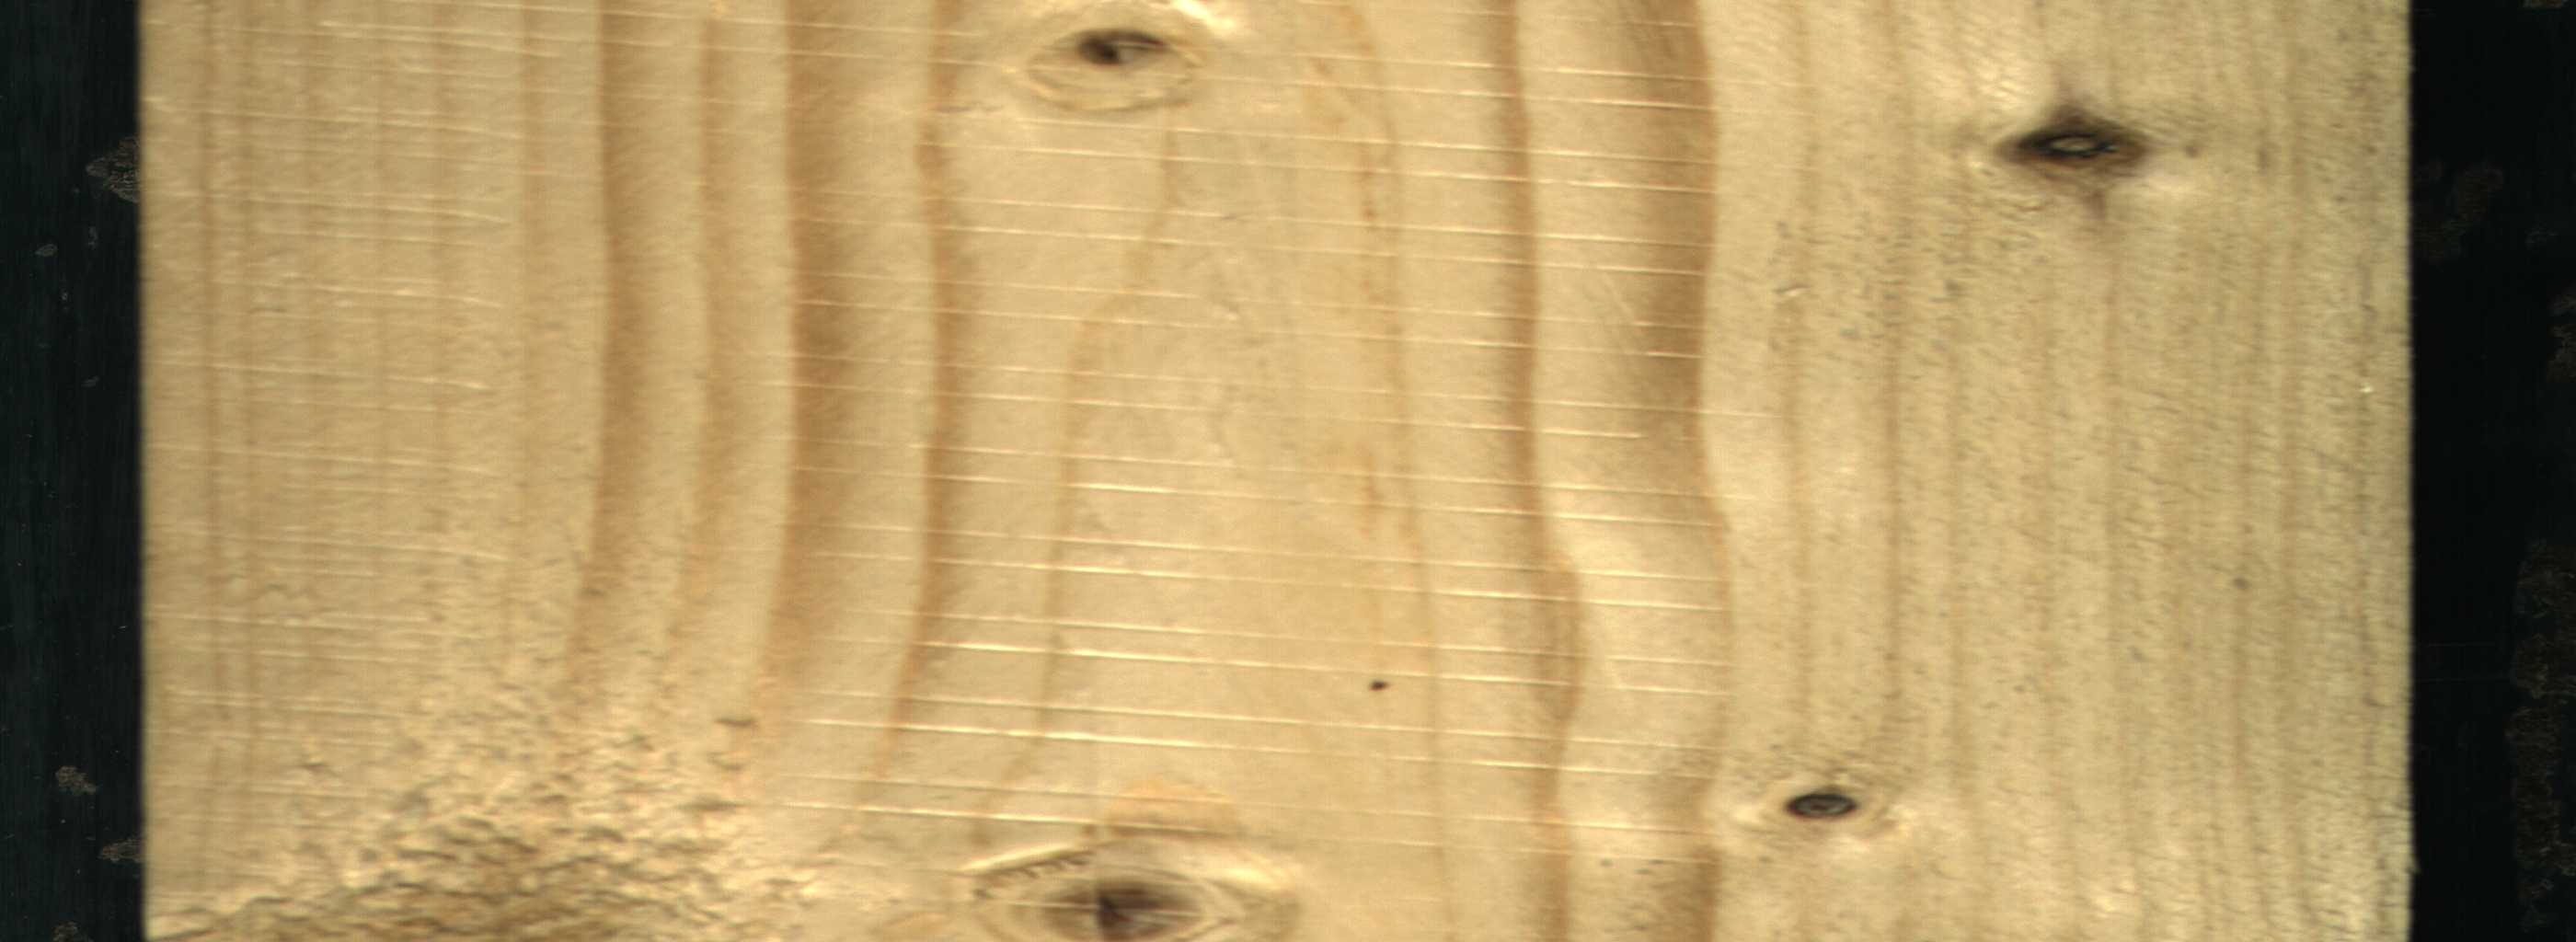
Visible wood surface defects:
Dead_Knot
Dead_Knot
Live_Knot
Live_Knot